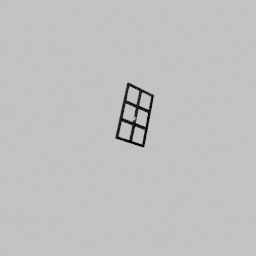
Label: architecture